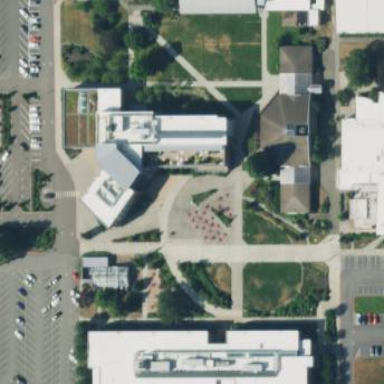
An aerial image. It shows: College building.